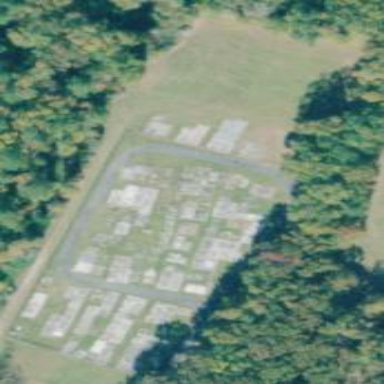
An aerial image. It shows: Cemetery.